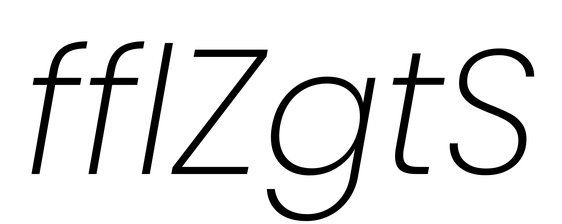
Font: Poppins-ExtraLightItalic